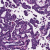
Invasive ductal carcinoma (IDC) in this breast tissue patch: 1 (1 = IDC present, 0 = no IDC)